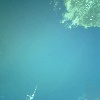
Label: water